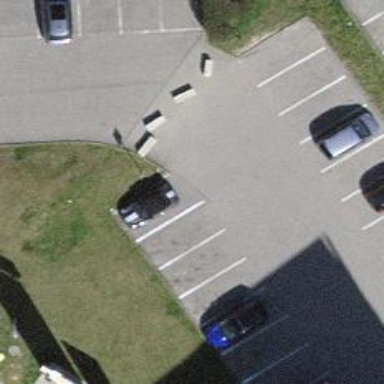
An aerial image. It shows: Block barrier.